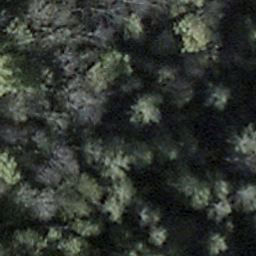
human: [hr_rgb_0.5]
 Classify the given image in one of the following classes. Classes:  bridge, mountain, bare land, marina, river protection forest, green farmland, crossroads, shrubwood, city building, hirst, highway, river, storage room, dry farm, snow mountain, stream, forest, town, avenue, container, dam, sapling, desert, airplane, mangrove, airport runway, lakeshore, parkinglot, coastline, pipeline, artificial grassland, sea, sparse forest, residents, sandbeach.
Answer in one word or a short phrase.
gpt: shrubwood